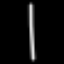
Label: line